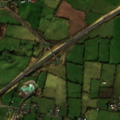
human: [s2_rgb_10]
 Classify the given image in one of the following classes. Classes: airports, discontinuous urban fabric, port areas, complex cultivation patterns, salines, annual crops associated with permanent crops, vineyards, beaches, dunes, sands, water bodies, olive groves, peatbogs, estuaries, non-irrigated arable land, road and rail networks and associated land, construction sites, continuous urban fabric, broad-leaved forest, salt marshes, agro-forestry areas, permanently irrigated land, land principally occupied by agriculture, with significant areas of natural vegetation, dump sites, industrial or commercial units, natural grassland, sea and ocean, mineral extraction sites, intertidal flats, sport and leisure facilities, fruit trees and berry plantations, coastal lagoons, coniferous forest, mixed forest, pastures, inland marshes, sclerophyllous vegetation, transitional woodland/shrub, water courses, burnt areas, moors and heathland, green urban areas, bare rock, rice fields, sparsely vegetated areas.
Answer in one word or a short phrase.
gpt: road and rail networks and associated land, pastures